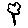
Label: tree